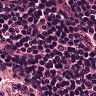
Metastatic tissue present: no